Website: bh-photo
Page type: customer-info-address
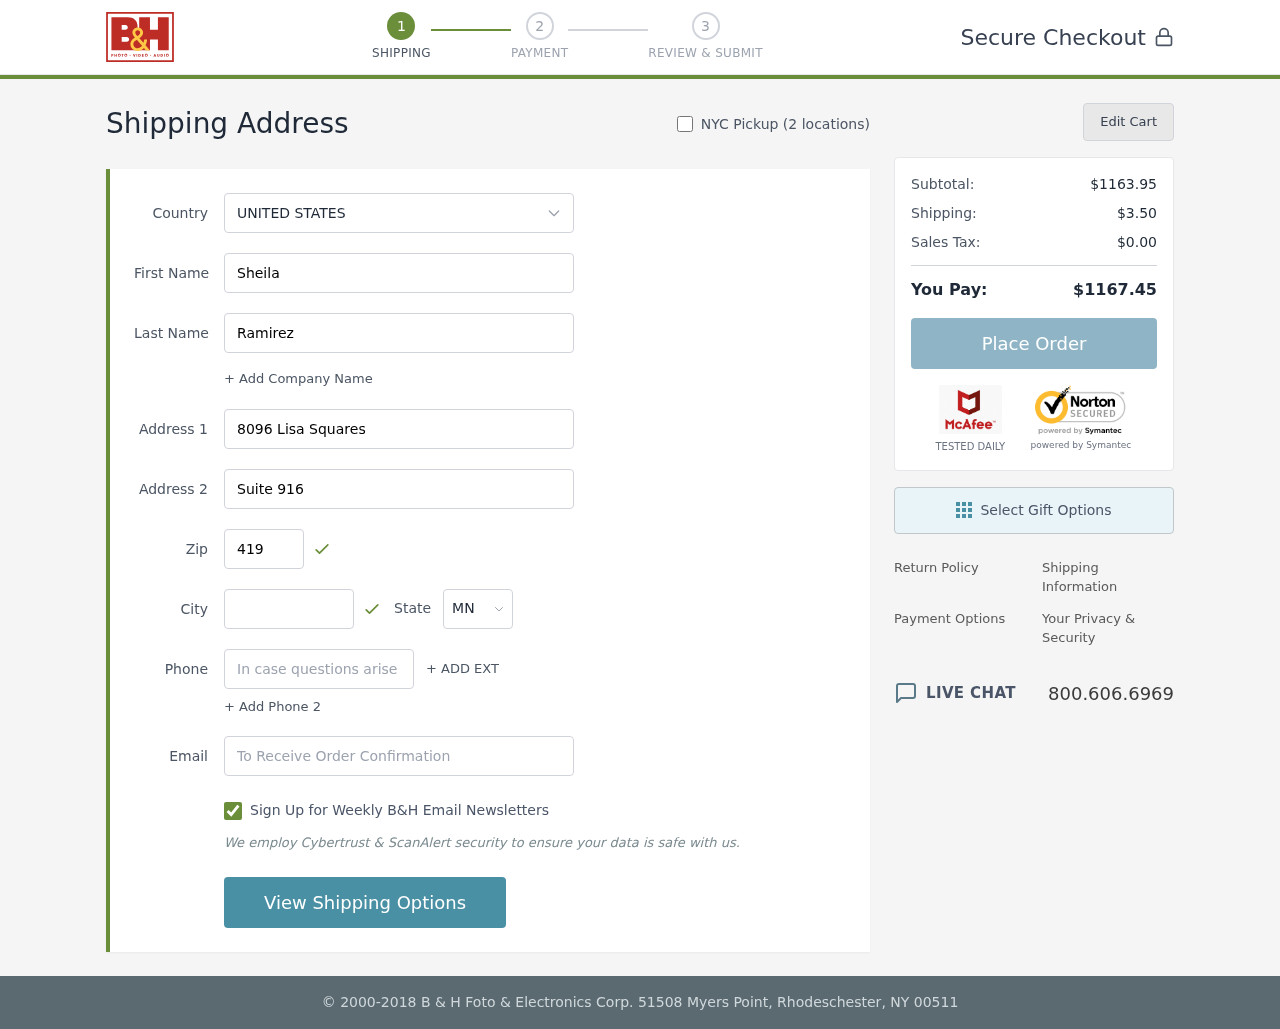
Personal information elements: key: PII_CITY
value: Jeannefurt
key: PII_COUNTRY
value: United States
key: PII_EMAIL
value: sramirez@yahoo.com
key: PII_FIRSTNAME
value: Sheila
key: PII_LASTNAME
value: Ramirez
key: PII_PHONE
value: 7408207799
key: PII_POSTCODE
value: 41975
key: PII_STATE_ABBR
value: MN
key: PII_STREET
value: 8096 Lisa Squares
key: PII_STREET2
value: Suite 916
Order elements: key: ORDER_SUBTOTAL
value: $1163.95
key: ORDER_SHIPPING_COST
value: $3.50
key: ORDER_TAX
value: $0.00
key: ORDER_TOTAL
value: $1167.45